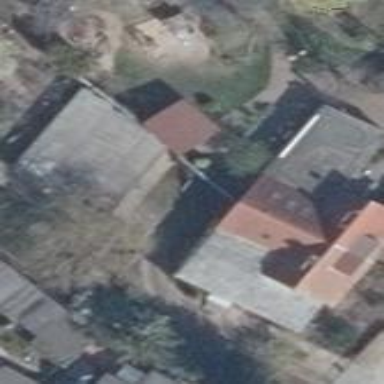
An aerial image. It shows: Gabled house with grey roof.